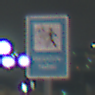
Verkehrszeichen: Verkehrshelfer
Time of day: Night
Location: Outdoor (Urban)
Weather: PartlyCloudy
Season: NotSpecified
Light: Artificial